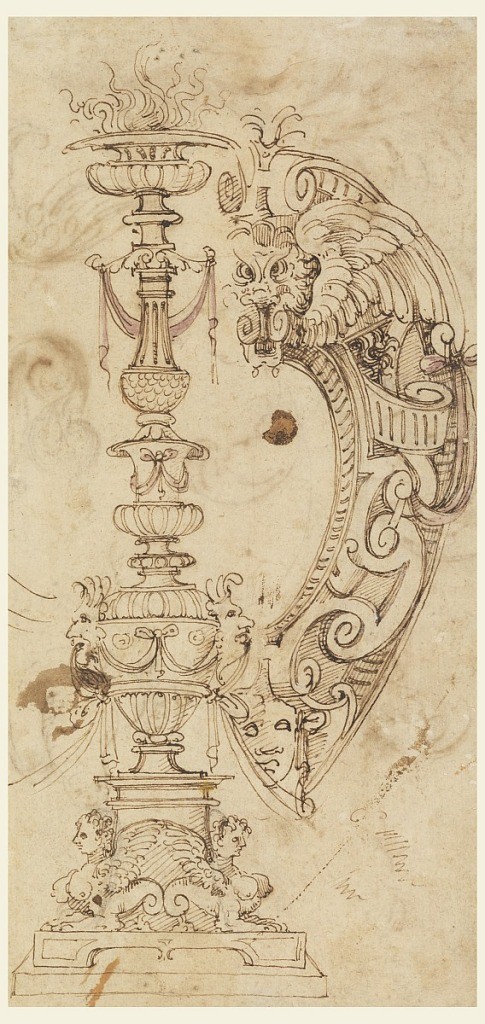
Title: Study for Candelabrum Motif and Strapwork Escutcheon
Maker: Unknown
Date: ca. 1560
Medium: Pen and brown ink, black chalk, brush and violet watercolor on off-white laid paper
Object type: Drawing
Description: A smoking baluster candelabra decorated with masks, swags and sphinxes. At right, strapwork with masks forms the right portion of an escutcheon.